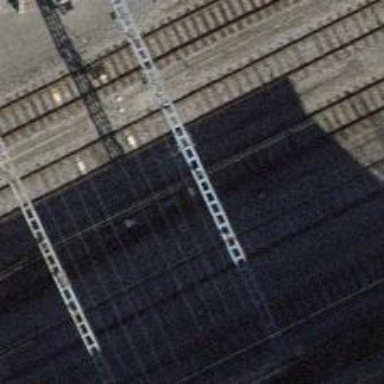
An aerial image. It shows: Railway switch.